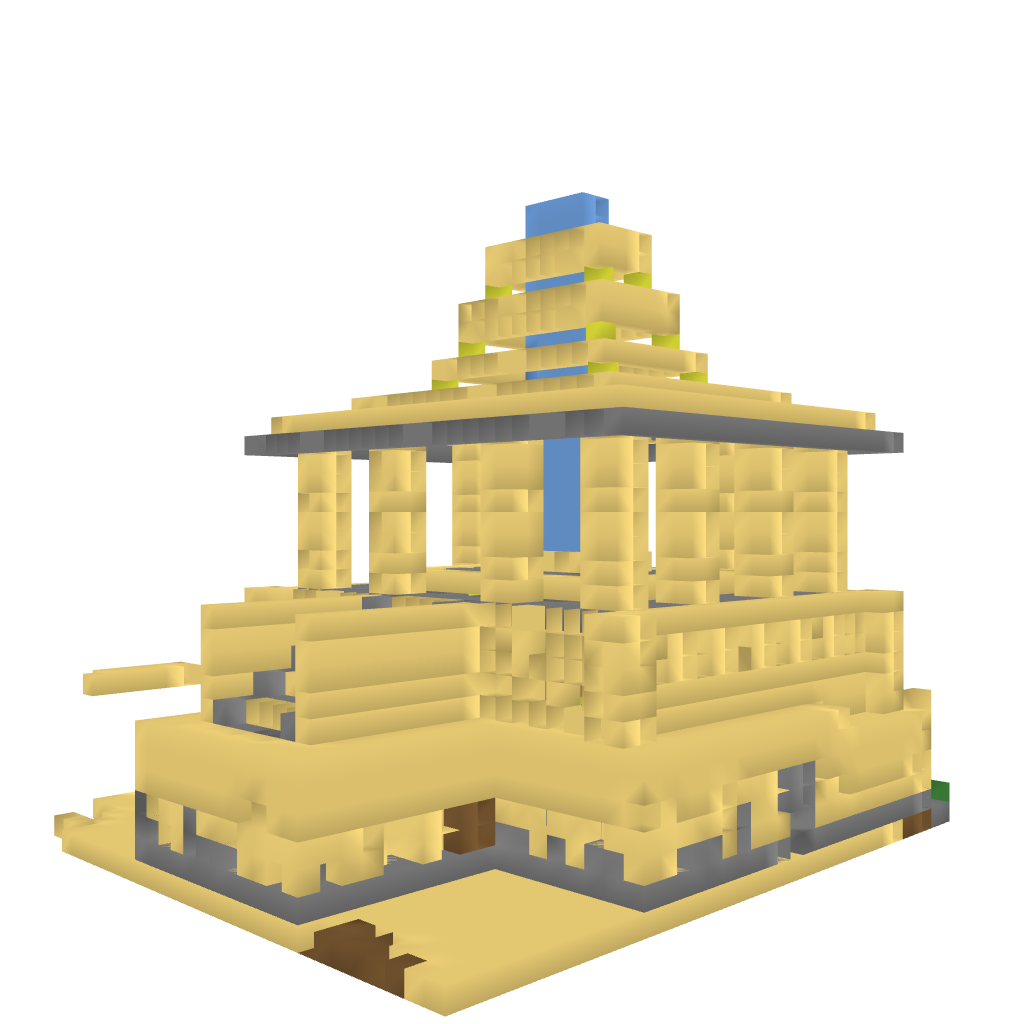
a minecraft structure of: weird arena pagoda thingymajiggy with a secret stair high quality